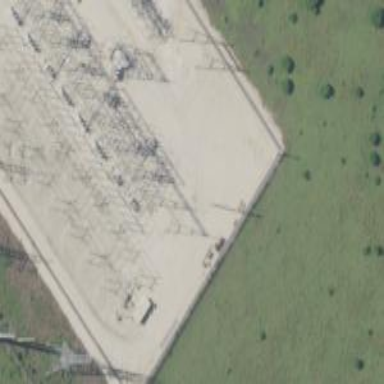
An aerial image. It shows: Switch used for power control.